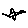
Label: bird